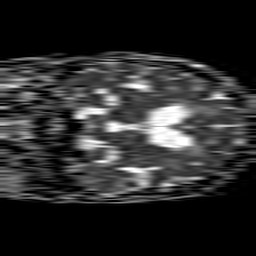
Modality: ADC
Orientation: coronal
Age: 76
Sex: female
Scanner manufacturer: philips
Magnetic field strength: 1.5 T
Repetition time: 4.6 s
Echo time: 0.08631 s